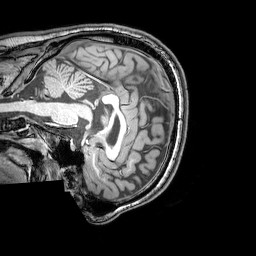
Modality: T1w
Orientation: sagittal
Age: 25
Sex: male
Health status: healthy
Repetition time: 0.081 s
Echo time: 0.037 s